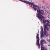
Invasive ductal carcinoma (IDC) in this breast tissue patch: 0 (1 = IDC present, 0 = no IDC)